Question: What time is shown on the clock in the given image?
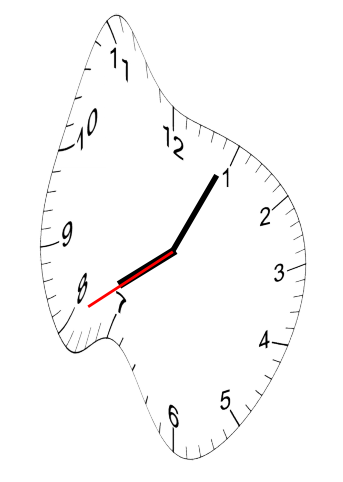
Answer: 08:04:40